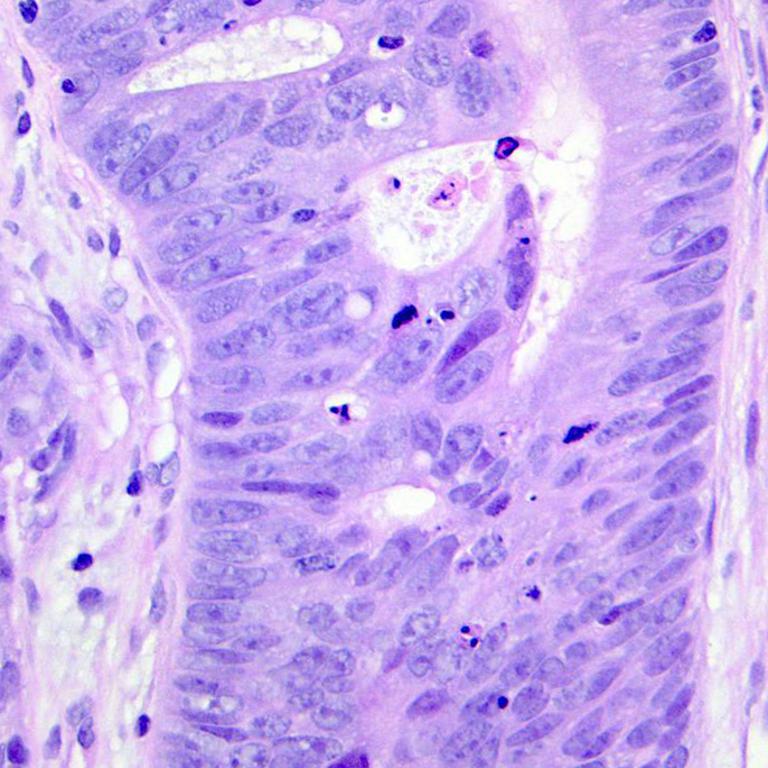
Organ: colon
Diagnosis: adenocarcinomas